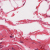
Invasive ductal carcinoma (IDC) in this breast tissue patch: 0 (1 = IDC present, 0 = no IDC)